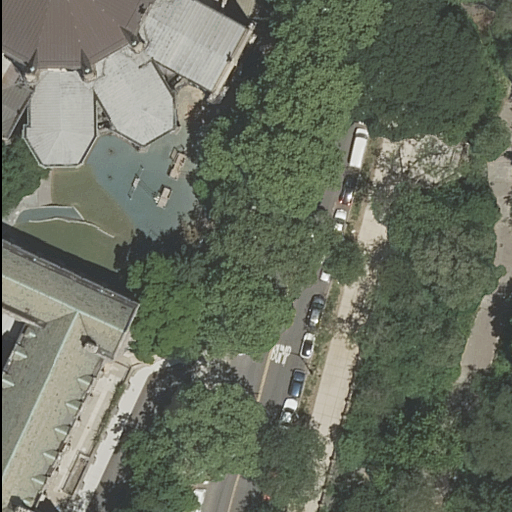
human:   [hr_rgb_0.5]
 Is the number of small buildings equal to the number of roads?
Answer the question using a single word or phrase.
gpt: no

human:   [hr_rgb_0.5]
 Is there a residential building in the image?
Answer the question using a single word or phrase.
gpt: yes

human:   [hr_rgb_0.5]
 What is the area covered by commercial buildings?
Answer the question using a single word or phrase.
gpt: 0m2

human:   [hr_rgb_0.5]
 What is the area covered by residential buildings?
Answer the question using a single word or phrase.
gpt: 2419m2

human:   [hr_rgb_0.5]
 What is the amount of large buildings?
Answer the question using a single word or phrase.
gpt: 1

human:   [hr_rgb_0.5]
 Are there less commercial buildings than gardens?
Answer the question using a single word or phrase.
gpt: yes

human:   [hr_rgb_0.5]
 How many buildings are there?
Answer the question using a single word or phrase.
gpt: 2

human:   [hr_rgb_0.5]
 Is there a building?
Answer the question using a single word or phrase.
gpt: yes

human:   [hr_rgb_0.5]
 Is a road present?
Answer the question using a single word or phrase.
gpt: yes

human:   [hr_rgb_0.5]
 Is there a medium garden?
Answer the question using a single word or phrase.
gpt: no

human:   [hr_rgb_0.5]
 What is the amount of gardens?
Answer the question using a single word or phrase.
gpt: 1

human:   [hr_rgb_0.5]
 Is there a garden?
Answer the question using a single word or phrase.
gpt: yes

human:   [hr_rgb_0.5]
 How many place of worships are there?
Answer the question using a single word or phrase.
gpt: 1

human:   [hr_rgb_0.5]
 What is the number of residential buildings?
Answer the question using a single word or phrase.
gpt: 2

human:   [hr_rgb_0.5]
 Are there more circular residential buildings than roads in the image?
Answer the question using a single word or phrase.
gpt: no

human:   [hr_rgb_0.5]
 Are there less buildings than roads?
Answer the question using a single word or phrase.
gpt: no

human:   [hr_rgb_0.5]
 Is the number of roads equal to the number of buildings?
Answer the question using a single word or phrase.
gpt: yes

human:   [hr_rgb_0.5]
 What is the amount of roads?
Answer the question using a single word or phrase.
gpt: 2

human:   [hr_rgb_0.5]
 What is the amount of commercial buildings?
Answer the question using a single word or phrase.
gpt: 0

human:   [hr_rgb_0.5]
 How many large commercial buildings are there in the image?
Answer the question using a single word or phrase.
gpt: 0

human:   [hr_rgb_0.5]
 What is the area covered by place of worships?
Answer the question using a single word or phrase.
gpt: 2286m2

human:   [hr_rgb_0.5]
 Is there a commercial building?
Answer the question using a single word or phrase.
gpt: no

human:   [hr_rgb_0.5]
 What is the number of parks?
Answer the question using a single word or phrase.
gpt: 1

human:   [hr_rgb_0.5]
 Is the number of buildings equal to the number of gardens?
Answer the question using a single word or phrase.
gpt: no

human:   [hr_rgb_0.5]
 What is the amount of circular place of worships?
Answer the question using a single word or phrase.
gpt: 0

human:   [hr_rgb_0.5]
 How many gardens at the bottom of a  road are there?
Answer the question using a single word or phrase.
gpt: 0

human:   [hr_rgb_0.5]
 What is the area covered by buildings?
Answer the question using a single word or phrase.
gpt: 2419m2

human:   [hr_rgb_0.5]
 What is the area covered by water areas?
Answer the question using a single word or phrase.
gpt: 0m2

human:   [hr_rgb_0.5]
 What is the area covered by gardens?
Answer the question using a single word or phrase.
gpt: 987m2

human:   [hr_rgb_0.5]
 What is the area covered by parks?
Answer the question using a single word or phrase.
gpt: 10636m2

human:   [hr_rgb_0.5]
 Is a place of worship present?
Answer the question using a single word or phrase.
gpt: yes

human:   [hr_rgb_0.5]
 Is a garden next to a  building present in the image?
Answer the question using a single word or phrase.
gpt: yes

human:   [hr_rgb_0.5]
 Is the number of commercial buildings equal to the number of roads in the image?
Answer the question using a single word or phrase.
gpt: no

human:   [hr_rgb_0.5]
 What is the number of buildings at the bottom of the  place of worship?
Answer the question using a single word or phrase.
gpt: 1

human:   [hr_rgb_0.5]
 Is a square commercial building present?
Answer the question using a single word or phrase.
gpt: no

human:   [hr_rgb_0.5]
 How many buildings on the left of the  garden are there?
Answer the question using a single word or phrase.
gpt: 1

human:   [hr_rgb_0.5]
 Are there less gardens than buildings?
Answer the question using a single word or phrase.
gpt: yes

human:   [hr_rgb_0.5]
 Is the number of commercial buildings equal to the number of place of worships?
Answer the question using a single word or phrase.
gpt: no

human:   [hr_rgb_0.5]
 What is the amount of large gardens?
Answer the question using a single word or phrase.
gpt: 1

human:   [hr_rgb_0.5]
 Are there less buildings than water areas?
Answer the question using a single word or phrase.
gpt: no

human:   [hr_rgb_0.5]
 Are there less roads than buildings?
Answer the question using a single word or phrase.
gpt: no

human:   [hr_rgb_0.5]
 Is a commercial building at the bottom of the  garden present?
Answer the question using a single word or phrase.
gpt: no

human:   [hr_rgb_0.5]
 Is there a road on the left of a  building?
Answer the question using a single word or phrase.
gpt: no

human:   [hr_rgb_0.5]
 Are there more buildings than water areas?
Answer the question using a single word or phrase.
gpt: yes

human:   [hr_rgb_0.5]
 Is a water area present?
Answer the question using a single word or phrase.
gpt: no

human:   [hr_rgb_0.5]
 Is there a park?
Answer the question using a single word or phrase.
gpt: yes

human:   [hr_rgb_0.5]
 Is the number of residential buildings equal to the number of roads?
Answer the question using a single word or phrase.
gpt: yes

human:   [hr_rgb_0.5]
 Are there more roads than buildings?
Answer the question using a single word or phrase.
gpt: no

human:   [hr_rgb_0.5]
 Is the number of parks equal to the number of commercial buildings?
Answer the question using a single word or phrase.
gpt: no

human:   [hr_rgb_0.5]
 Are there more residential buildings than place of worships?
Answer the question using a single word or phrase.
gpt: yes

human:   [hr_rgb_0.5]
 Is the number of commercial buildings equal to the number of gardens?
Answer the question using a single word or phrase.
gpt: no

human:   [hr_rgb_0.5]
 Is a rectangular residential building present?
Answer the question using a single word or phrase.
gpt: yes

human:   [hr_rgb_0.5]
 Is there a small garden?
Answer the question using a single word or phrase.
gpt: no

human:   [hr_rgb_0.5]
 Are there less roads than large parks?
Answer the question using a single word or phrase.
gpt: no

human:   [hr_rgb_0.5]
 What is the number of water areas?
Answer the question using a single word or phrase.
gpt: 0

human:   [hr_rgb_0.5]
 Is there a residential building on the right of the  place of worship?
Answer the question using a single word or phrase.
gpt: no

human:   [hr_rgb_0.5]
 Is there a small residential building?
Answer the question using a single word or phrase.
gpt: no

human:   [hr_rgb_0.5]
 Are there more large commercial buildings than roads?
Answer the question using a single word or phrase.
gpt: no

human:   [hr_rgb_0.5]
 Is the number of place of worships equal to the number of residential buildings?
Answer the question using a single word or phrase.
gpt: no

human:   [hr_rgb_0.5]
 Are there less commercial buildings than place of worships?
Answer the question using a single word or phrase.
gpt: yes

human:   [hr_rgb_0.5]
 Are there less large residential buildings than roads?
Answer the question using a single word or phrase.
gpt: yes

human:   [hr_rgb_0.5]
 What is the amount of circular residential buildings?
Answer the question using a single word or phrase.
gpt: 0

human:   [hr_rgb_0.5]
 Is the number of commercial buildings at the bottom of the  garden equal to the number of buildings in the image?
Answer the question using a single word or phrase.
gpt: no

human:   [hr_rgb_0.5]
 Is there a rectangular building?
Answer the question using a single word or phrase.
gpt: yes